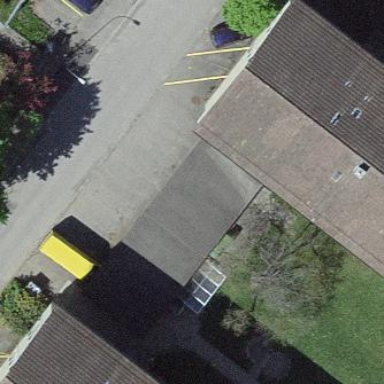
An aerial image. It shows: Garages with flat roofs.